Field crop: maize
Growth stage: 1
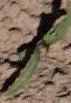
Species: maize